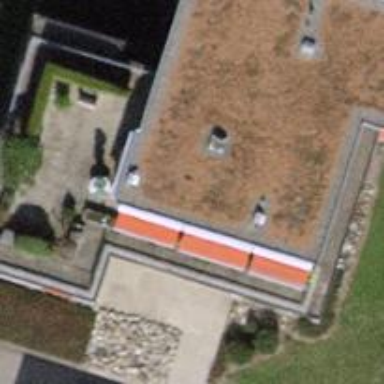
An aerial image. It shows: Plum-colored apartment building with grey roof.